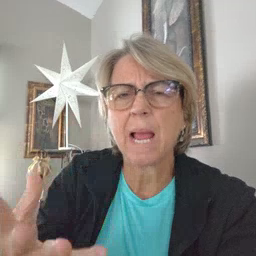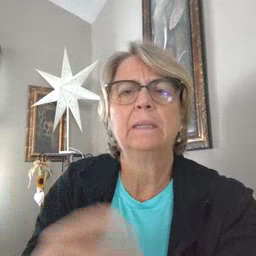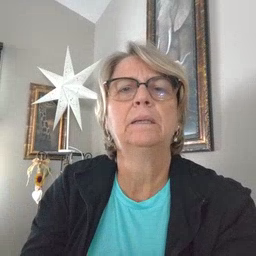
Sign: many